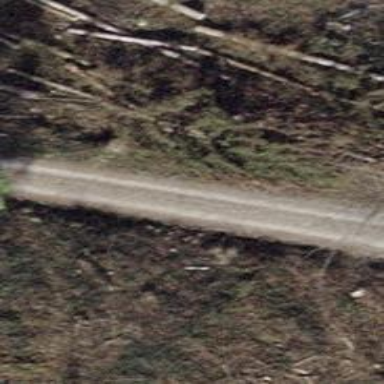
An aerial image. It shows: Track with pebblestone surface. The track type is grade2.